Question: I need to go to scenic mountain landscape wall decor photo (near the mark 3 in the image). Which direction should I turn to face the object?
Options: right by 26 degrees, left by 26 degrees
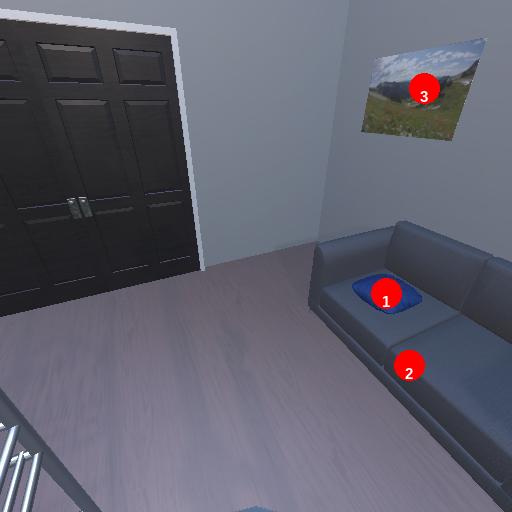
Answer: right by 26 degrees